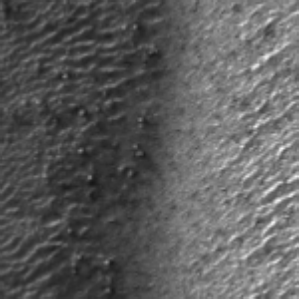
Label: frost